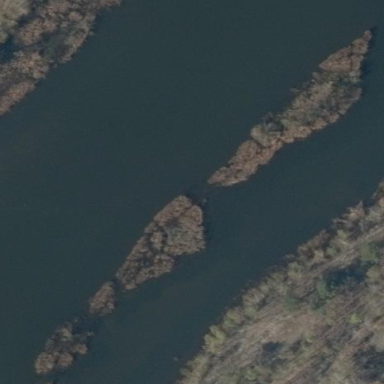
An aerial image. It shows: Islet located in wetland area with reedbed vegetation.